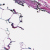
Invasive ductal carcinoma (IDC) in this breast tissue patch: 0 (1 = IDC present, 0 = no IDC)